【题型】填空题　【知识点】立体几何　【难度】medium
三棱锥 \(ABCD\) 中，\(AB=2\)，\(\angle ACB = \frac{\pi}{4}\)，\(\angle ADB = \frac{\pi}{6}\)，那么三棱锥 \(ABCD\) 外接球的表面积的最小值是\_\_\_\_\_\_。
【解答】
\vspace{1em}
\textbf{【答案】} \(16\pi\)

\vspace{1em}
\textbf{【分析】}利用外接球的定义，先求出 \(\triangle ABC\) 和 \(\triangle ABD\) 外接圆的半径，再求出外接球的半径，根据公式 \(S=4\pi R^2\) 求球的表面积。

\vspace{1em}
\textbf{【详解】}设 \(\triangle ABC\) 的外接圆圆心为 \(O_1\)，半径为 \(r_1\)，\(\triangle ABD\) 的外接圆圆心为 \(O_2\)，半径为 \(r_2\)，三棱锥 \(ABCD\) 的外接球的半径为 \(R\)。

由题，\(r_1 = \frac{AB}{2\sin\angle ACB} = \sqrt{2}\)，\(r_2 = \frac{AB}{2\sin\angle ADB} = 2\)，设 \(AB\) 的中点为 \(M\)，则 \(O_1M = 1\)，\(O_2M = \sqrt{3}\)。

设二面角 \(D-AB-C\) 的平面角的大小为 \(\alpha\)，\(\alpha \in (0,\pi)\)，则 \(\angle O_1MO_2 = \alpha\)，\(O_1O_2 = \sqrt{4-2\sqrt{3}\cos\alpha}\)，因为 \(OO_1 \perp O_1M\)，\(OO_2 \perp O_2M\)，

所以 \(O,O_1,O_2,M\) 四点共圆，且 \(OM\) 为直径，由正弦定理可知 \(OM = \frac{O_1O_2}{\sin\alpha}\)，

故外接球半径 \(R^2 = OM^2 + 1 = \frac{4-2\sqrt{3}\cos\alpha}{\sin^2\alpha} + 1\)。

令 \(t = \cos\alpha \in (-1,1)\)，\(f(t) = \frac{4-2\sqrt{3}t}{1-t^2} + 1\)，\(f'(t) = \frac{-2\sqrt{3}(1-t^2) + 2t(4-2\sqrt{3}t)}{(1-t^2)^2} = \frac{-2(\sqrt{3}t-1)(t-\sqrt{3})}{(1-t^2)^2}\)

所以当 \(t = \frac{\sqrt{3}}{3}\)，\(\alpha = \frac{\pi}{6}\) 时，\(R^2_{\min} = 4\)。所以 \(S_{\min} = 16\pi\)。

故答案为：\(16\pi\)。

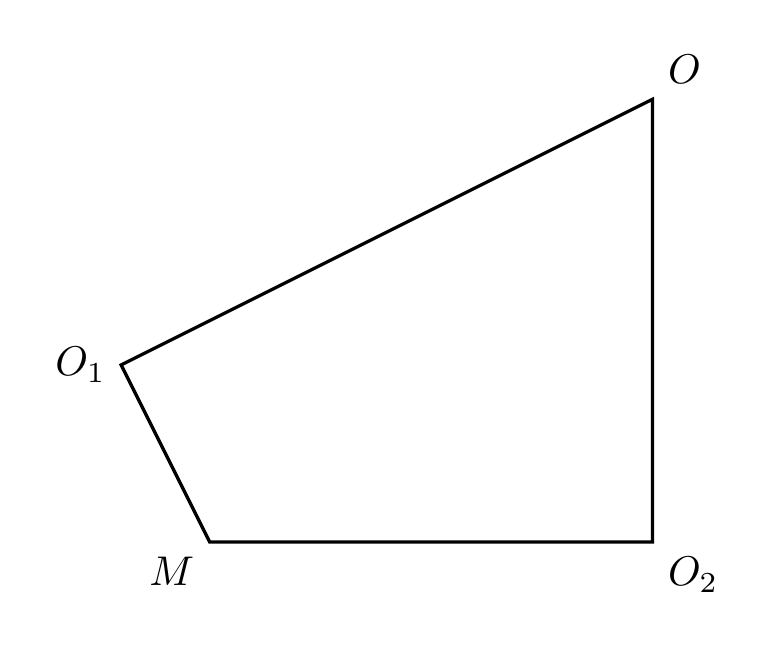